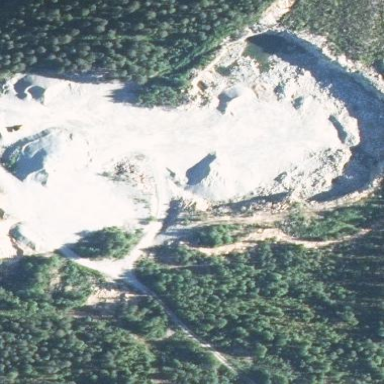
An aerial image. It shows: Quarry area where gravel is extracted.